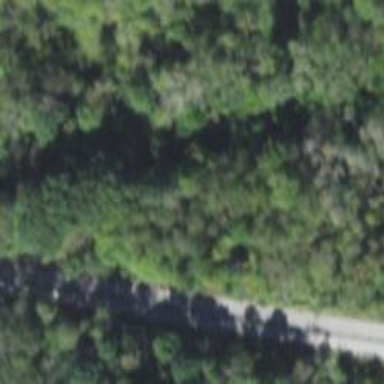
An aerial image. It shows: Abandoned railway spur.